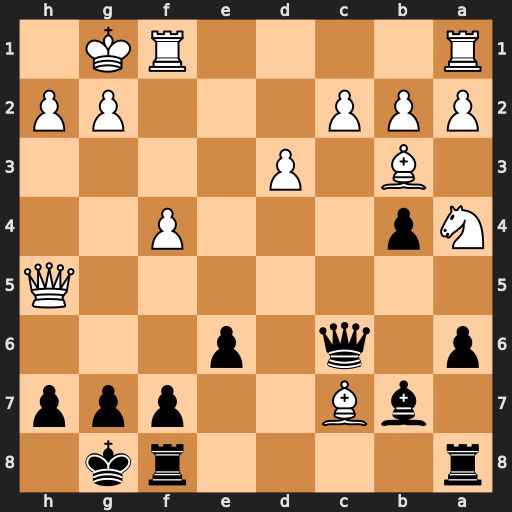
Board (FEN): r4rk1/1bB2ppp/p1q1p3/7Q/Np3P2/1B1P4/PPP3PP/R4RK1
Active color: b
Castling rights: -
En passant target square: -
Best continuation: Qxg2#